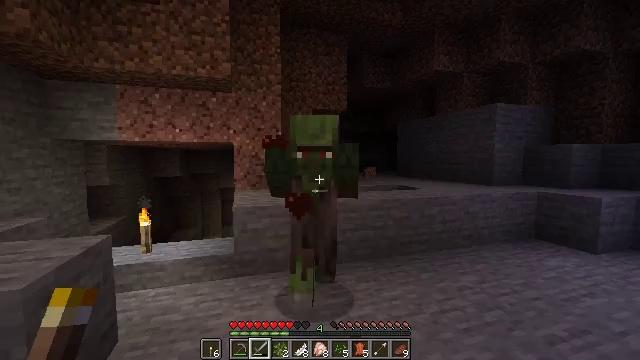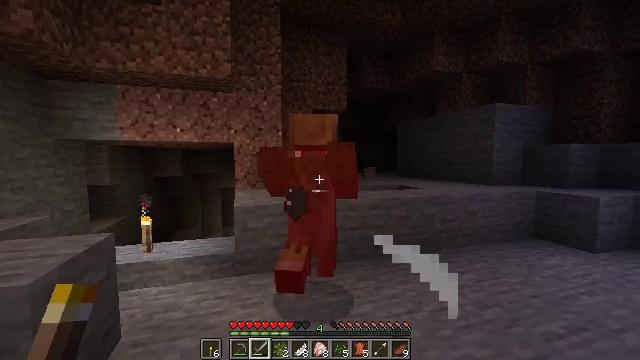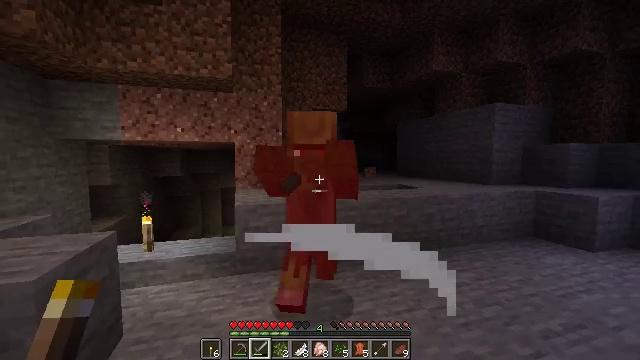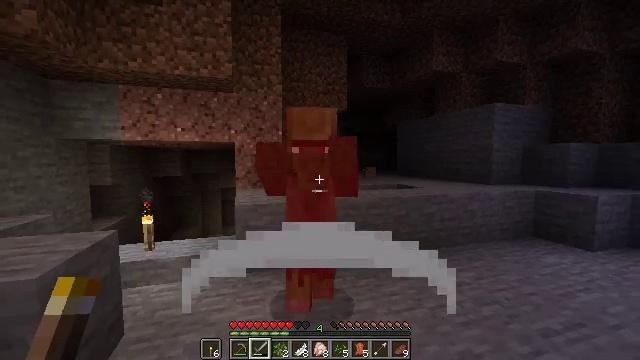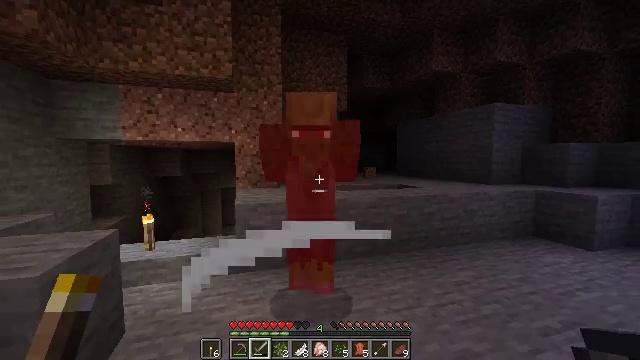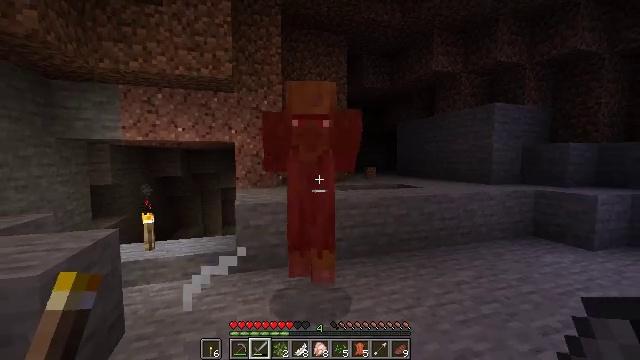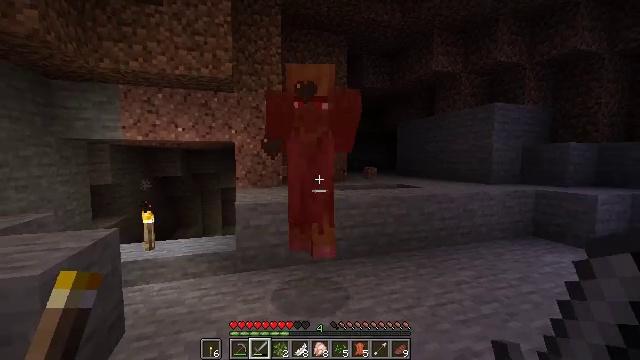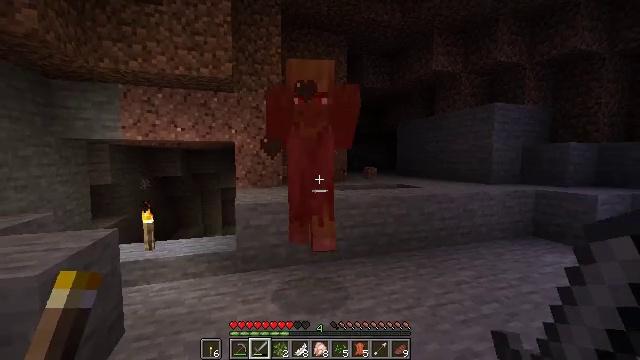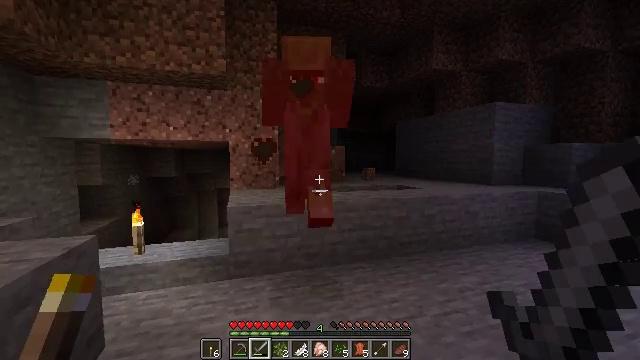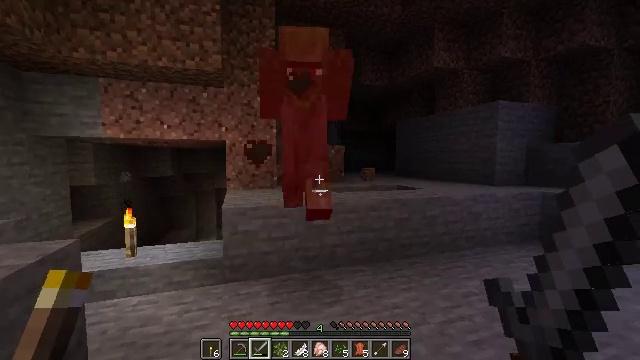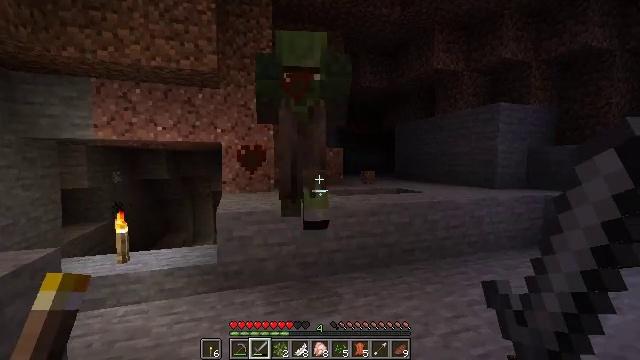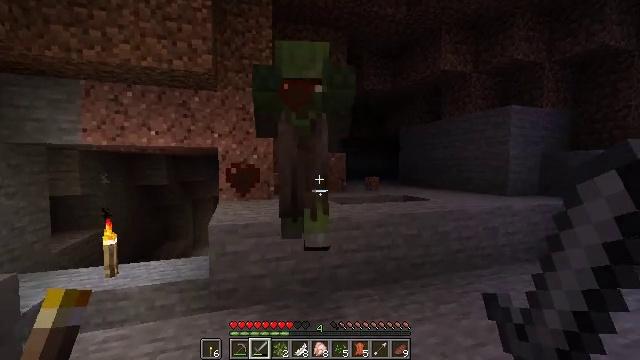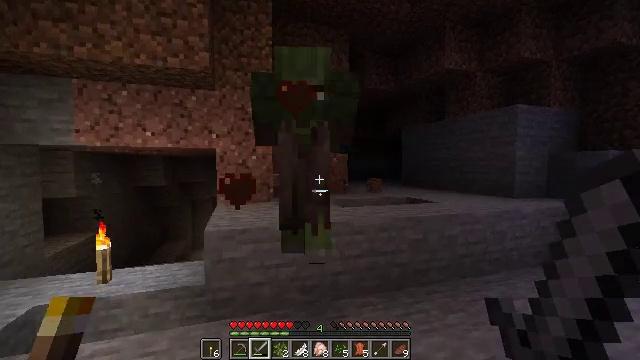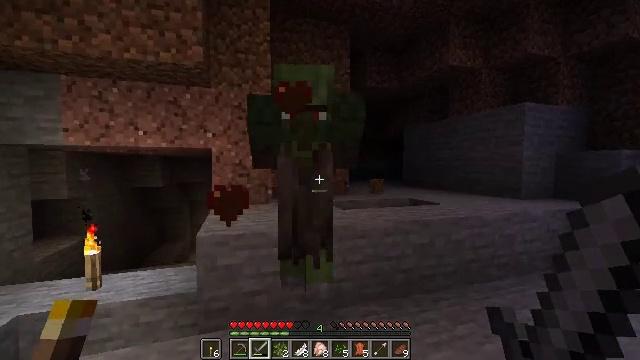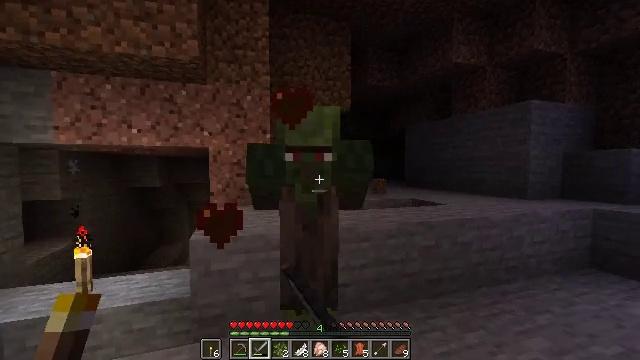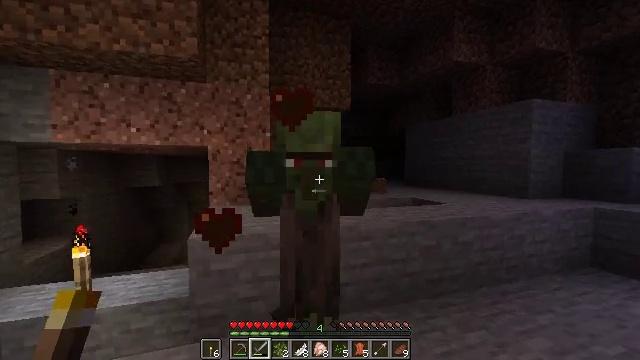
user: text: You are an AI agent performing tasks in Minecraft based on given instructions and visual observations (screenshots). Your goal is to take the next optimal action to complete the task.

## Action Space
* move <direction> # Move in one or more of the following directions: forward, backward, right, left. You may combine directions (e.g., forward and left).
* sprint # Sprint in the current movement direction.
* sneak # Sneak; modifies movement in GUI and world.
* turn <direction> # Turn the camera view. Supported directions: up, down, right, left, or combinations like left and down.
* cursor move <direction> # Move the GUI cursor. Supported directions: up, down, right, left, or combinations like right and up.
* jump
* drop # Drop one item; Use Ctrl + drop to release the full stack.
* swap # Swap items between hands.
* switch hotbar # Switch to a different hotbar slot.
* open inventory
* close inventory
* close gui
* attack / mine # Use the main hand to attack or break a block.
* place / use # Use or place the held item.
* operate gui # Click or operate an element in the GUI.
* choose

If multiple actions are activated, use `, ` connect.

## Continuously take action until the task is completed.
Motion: motion action
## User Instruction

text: Kill a zombie villager.
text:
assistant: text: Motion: no_op
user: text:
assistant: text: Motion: no_op
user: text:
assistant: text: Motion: no_op
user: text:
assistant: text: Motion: no_op
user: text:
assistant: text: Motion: no_op
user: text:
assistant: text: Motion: no_op
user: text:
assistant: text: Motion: move forward
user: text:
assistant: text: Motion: move forward
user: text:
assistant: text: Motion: move forward
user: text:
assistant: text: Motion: move forward
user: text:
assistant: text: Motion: move forward, turn up
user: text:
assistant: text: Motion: move forward
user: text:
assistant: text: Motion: attack / mine
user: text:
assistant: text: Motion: attack / mine
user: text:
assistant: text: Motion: attack / mine
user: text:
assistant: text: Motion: turn down, attack / mine
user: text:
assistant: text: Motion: no_op
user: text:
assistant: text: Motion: no_op